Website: macys
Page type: gifting
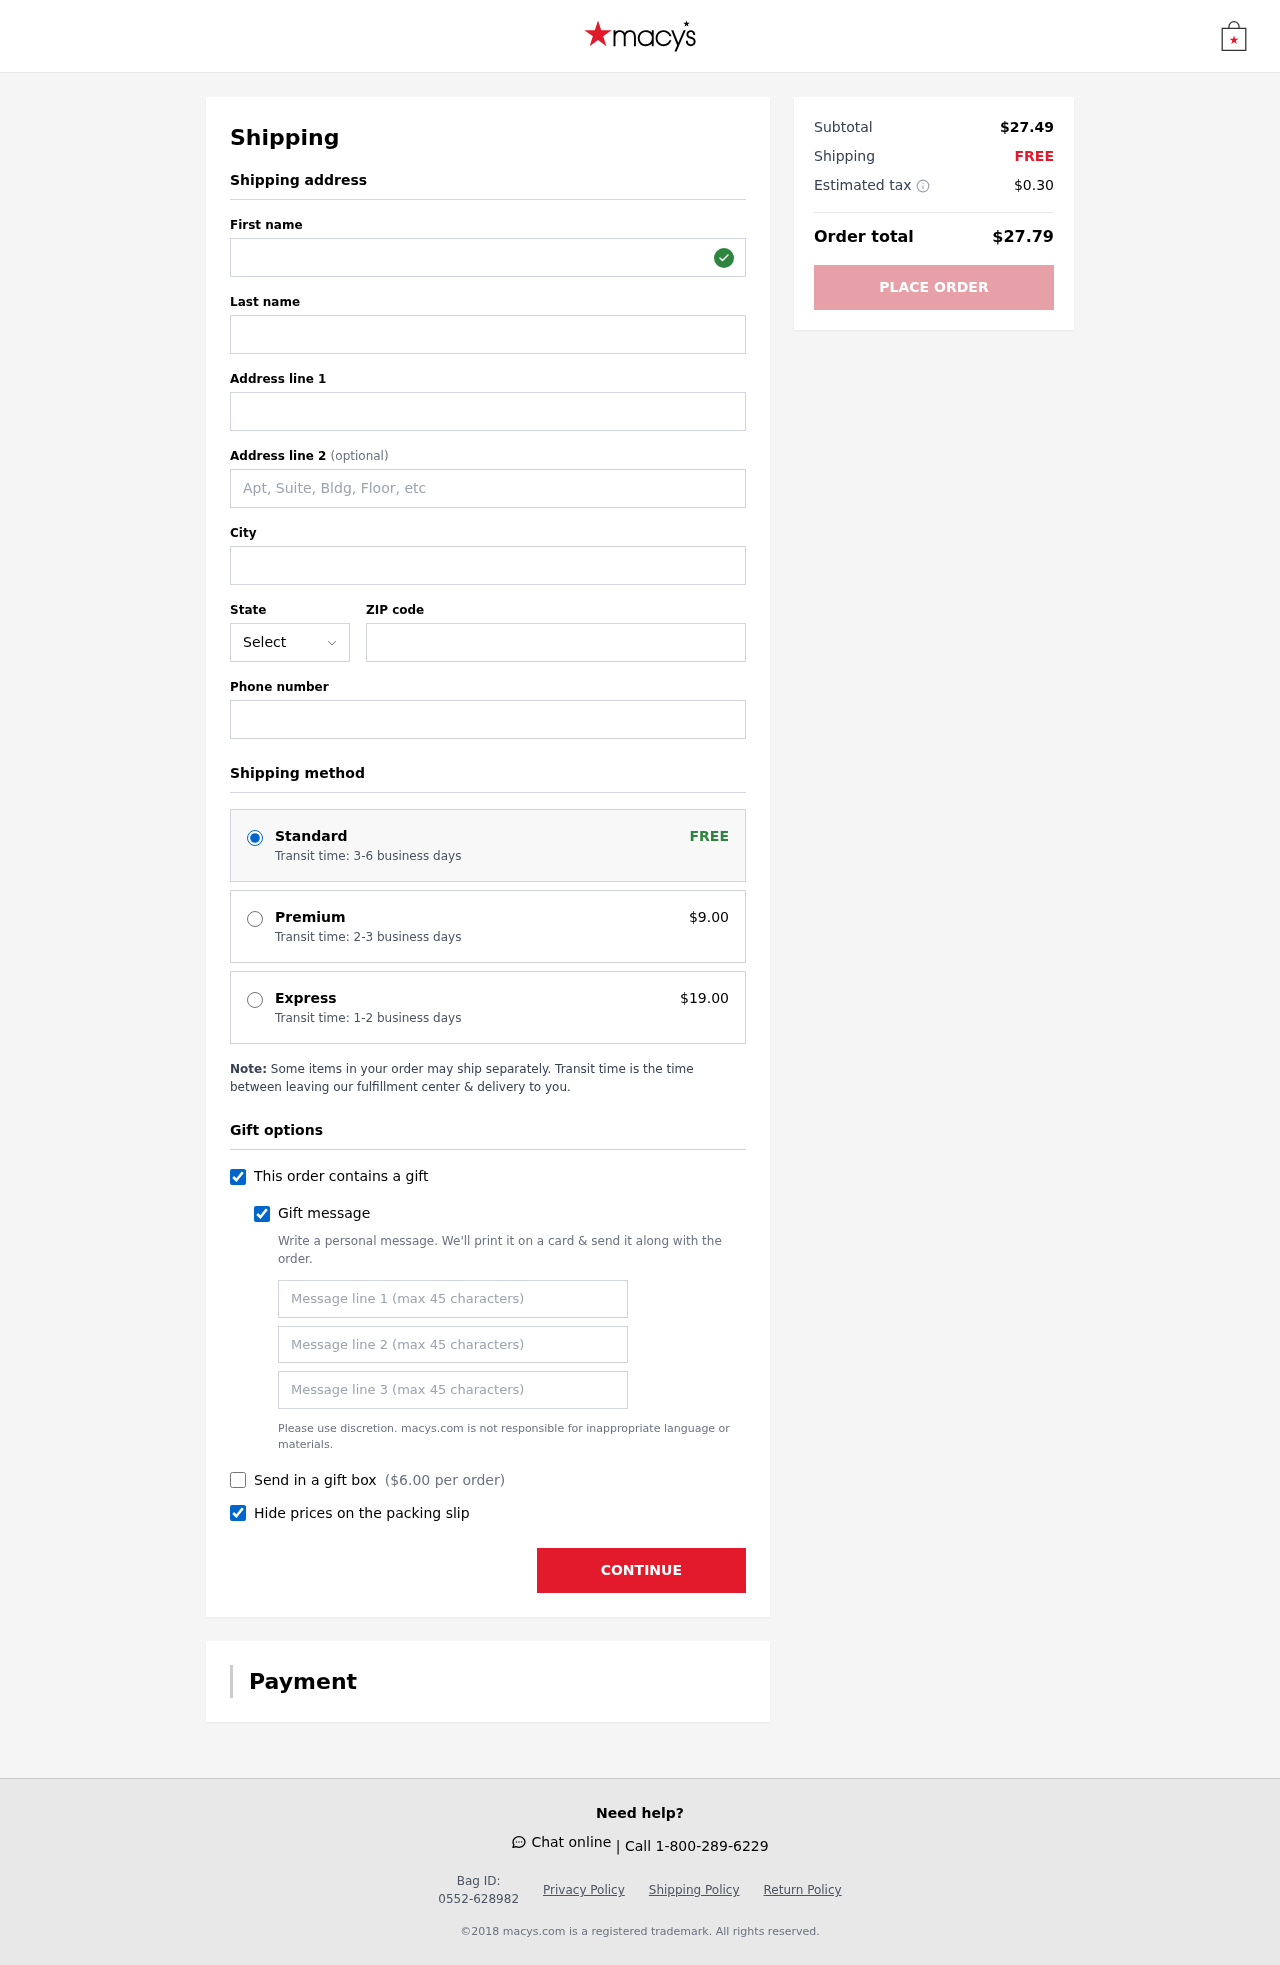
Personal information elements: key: PII_STATE_ABBR
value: GU
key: PII_FIRSTNAME
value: Briana
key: PII_LASTNAME
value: Todd
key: PII_STREET
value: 756 Stacey Burg Apt. 811
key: PII_STREET2
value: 1302 David Turnpike Suite 899
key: PII_CITY
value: East Monica
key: PII_POSTCODE
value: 35480
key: PII_PHONE
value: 3366231243
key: PII_GIFT_MESSAGE
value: Hey Timothy! I saw this belt and immediately thought of how perfectly it would fit into your style. Just a little something to add some flair to your outfits—hope you love it!
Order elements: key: ORDER_SHIPPING_STANDARD
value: Transit time: 3-6 business days
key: ORDER_SHIPPING_PREMIUM
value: Transit time: 2-3 business days
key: ORDER_SHIPPING_PREMIUM_PRICE
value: $9.00
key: ORDER_SHIPPING_EXPRESS
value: Transit time: 1-2 business days
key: ORDER_SHIPPING_EXPRESS_PRICE
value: $19.00
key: ORDER_GIFT_BOX_PRICE
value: $6.00
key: ORDER_SUBTOTAL
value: $27.49
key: ORDER_SHIPPING_COST
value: FREE
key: ORDER_TAX
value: $0.30
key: ORDER_TOTAL
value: $27.79